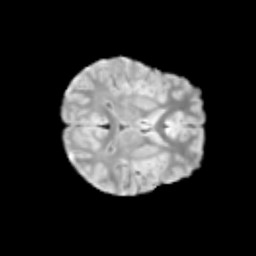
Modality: T2w
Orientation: axial
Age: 10
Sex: male
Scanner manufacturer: siemens
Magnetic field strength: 3 T
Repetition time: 3.8 s
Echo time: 0.07 s